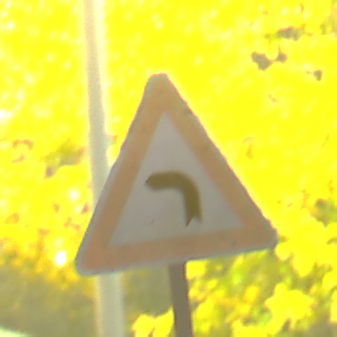
Verkehrszeichen: KurveLinks
Umgebung: Outdoor, Urban
Tageszeit: Night
Wetter: PartlyCloudy
Licht: Artificial
Jahreszeit: NotSpecified
Kontrast: HighContrast